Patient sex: M
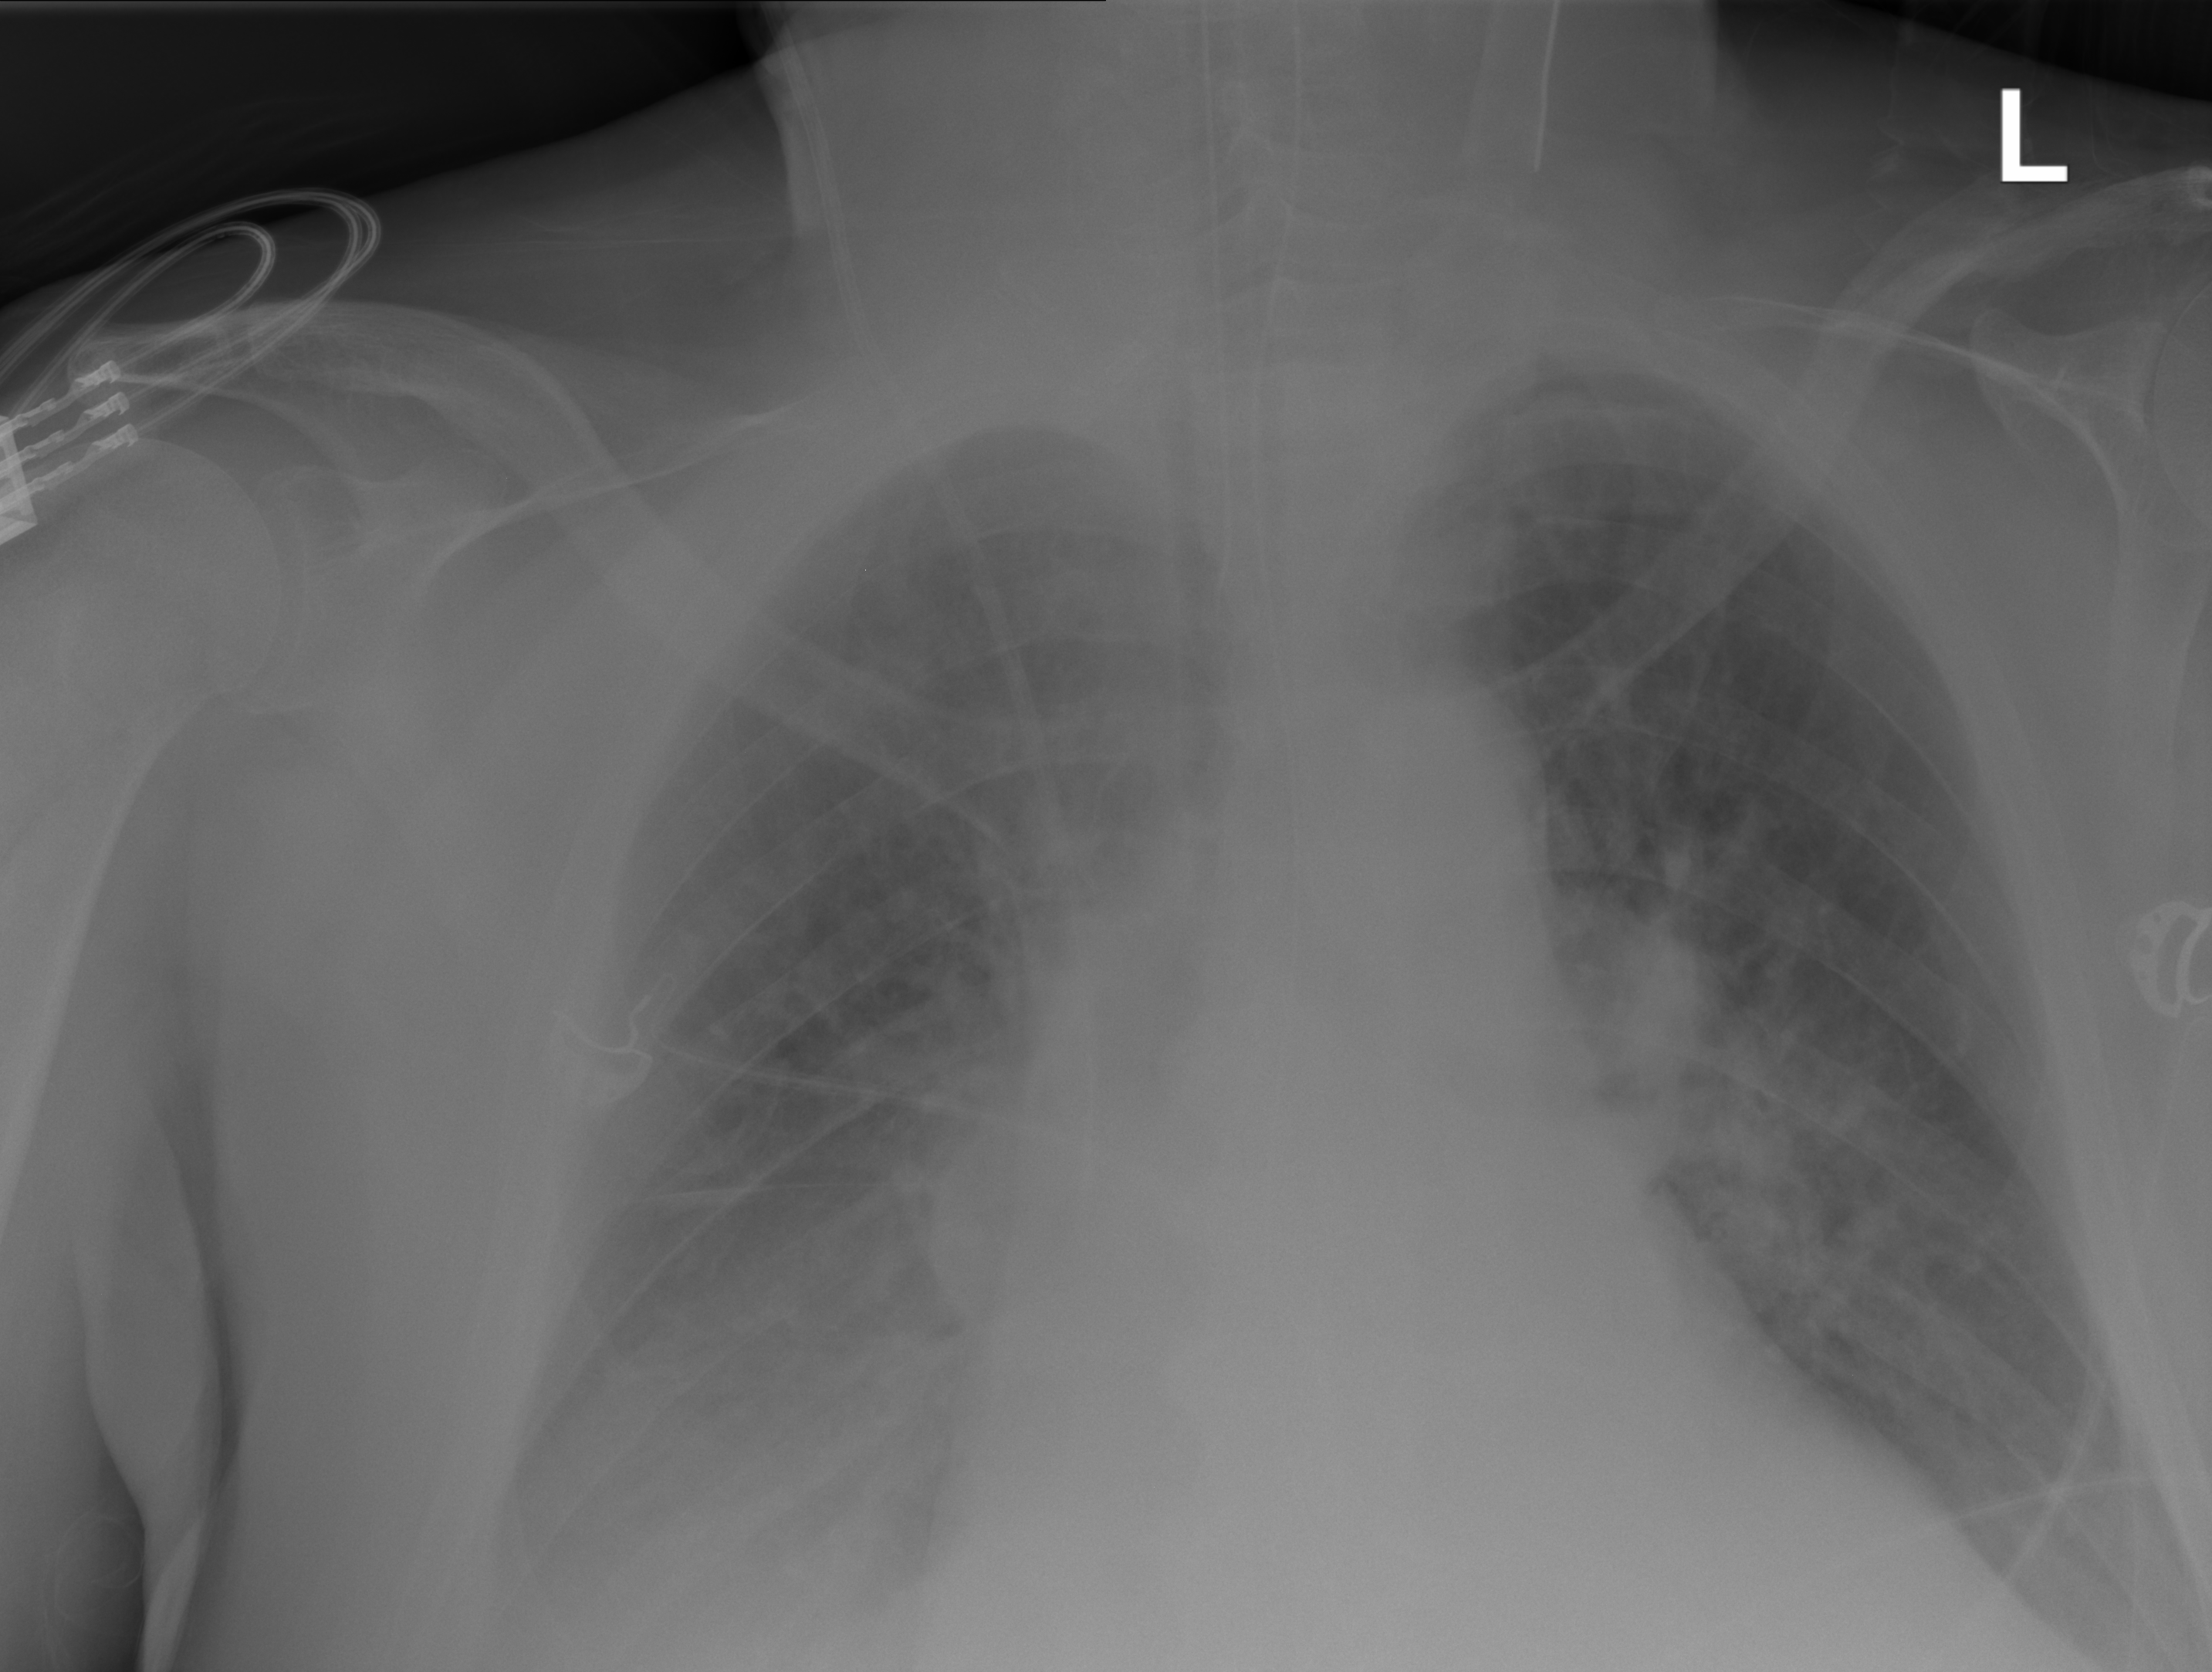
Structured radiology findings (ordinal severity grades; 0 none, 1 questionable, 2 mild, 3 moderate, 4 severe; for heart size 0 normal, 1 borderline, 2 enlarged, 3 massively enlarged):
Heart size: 2
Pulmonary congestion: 2
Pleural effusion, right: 2
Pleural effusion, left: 2
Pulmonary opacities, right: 0
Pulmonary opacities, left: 0
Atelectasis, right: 2
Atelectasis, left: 2